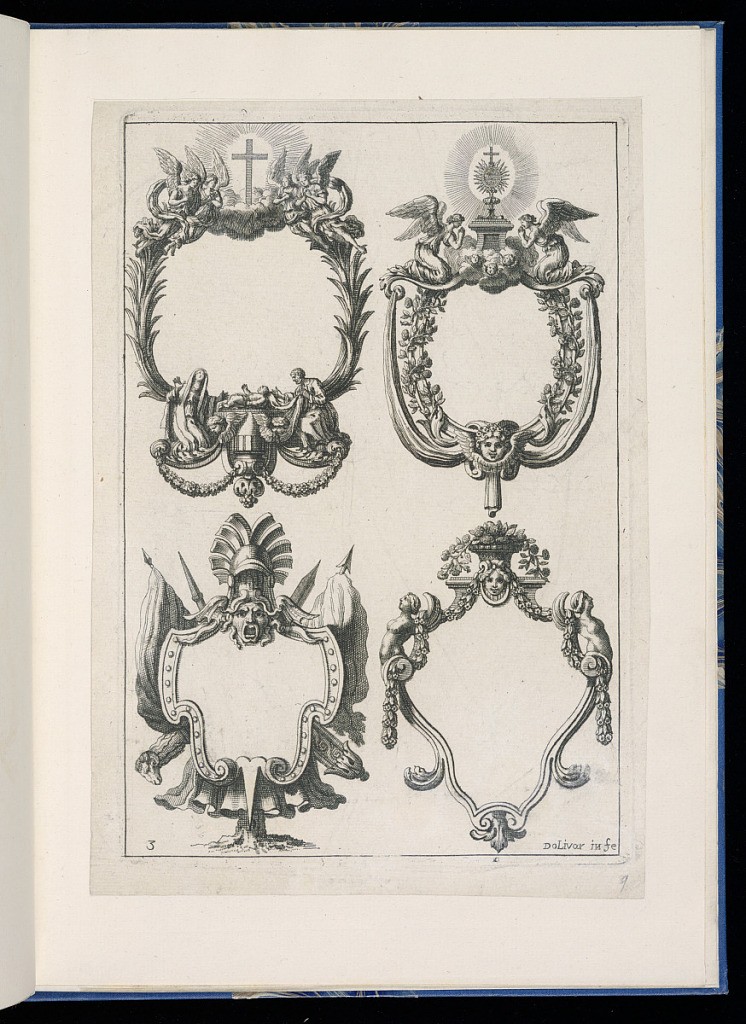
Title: Four Cartouche Designs
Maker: Juan Dolívar, Spanish, active in France, 1641–1692
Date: ca. 1690
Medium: Etching on paper
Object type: Print
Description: Four cartouche designs. The two upper designs feature religious imagery, including crosses, angels, clouds, palm leaves, foliage, festoons of leaves, flowers, and the figures of Jesus, Mary, and Joseph. The lower left design features military arms and armor, spears, flags, and a mascaron (mask). The lower right design features a basket of flowers, festoons of flowers and leaves, and female torsos. The plate is numbered and signed.